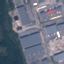
Label: Industrial